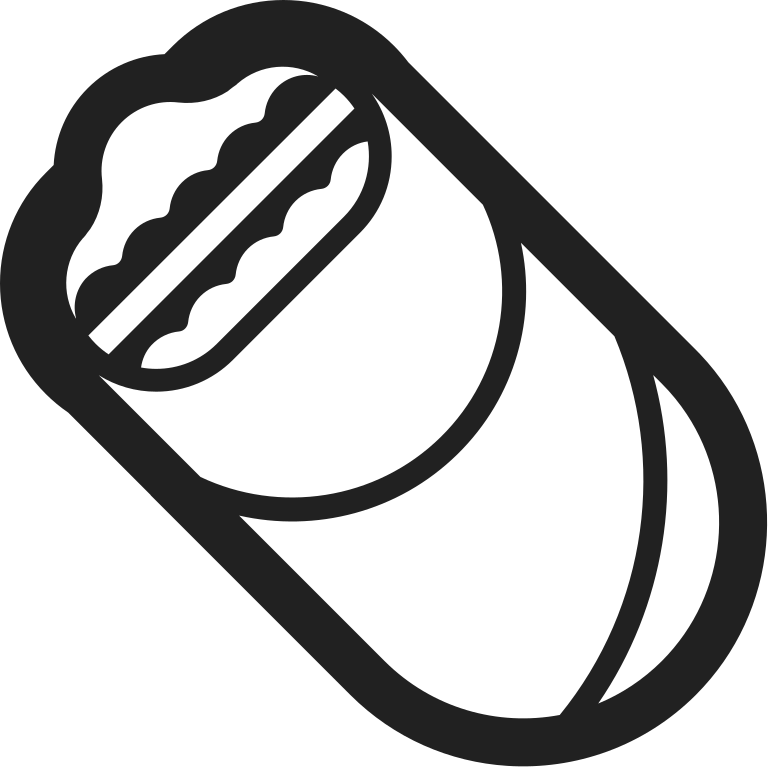
burrito high contrast